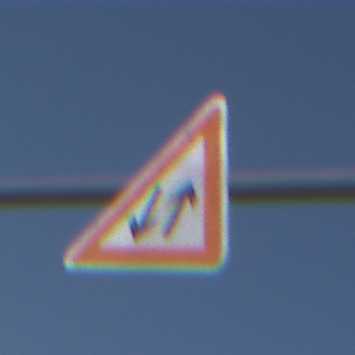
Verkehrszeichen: Gegenverkehr
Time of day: Midday
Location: Outdoor (Nature)
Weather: Clear
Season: NotSpecified
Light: Natural